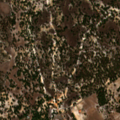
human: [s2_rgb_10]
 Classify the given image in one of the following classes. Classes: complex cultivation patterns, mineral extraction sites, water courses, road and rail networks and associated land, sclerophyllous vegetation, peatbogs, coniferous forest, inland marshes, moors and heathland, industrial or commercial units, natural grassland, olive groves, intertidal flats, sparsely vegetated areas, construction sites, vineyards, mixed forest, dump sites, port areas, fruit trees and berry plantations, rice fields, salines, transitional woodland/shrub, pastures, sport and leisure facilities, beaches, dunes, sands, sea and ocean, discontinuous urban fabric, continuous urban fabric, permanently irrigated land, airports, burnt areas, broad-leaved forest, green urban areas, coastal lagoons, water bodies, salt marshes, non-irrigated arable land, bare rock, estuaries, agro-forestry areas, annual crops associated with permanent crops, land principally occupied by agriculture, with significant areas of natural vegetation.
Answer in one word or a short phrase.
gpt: permanently irrigated land, complex cultivation patterns, agro-forestry areas, mixed forest